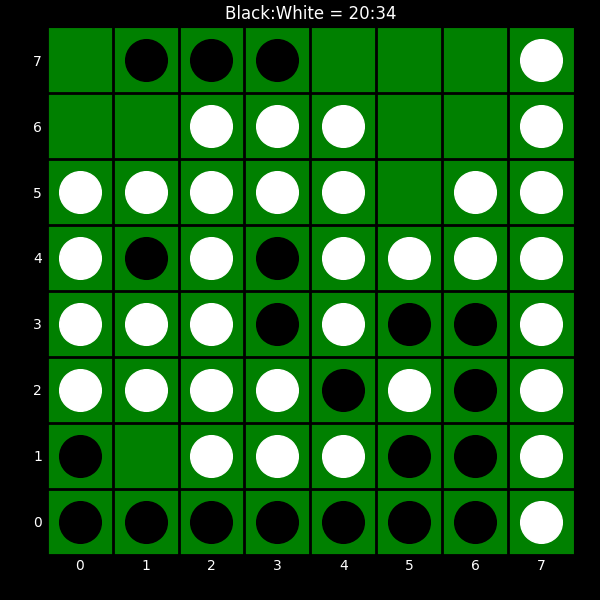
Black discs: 20
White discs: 34